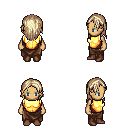
a pixel art fantasy rpg character, female body template, human, tanned skin, gold chest armor, robe skirt, white blonde long hairstyle, brown shoes, four views (front, back, left, right), 2x2 character sprite sheet, small pixel art, hard edges, no anti-aliasing